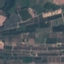
Land use / land cover class: PermanentCrop